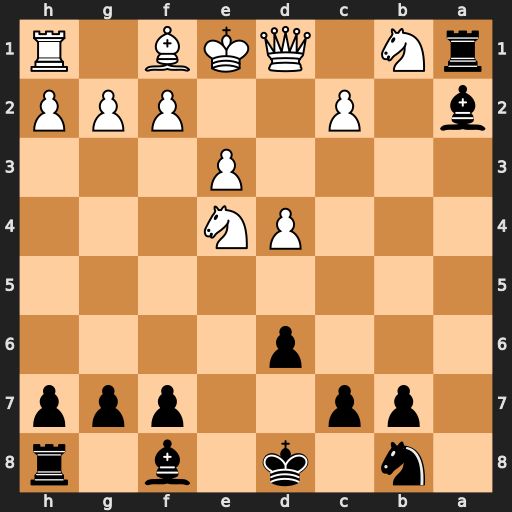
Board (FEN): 1n1k1b1r/1pp2ppp/3p4/8/3PN3/4P3/b1P2PPP/rN1QKB1R
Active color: b
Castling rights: K
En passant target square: -
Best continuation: Rxb1 Qxb1 Bxb1